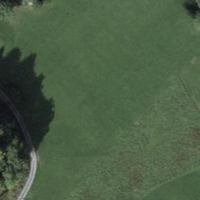
EUNIS habitat code: 23
Species observed at this site:
Vincetoxicum hirundinaria